Question: In the UIImagePicker the user takes photos, then the photos are saved, and loaded into a tableview, now when the images are taken normally (portrait) they are a perfect size in the image view because this is how I set it. But when the user takes an image with the device in landscape, the image looks skewed and looks very distorted. (See picture)
Top is portrait picture, bottom is landscape

So does anyone have any suggestions on how this can be done?
Any help would be amazing
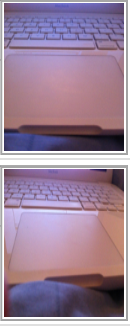
Answer: The UIImageView stretches images to fit its size. This is what you are seeing. To stop it, you might change the size of the image view, like so:
'''
CGRect newFrame = CGRectMake(imageView.frame.origin.x,
imageView.frame.origin.y,
image.size.width,
image.size.height);
imageView.frame = newFrame;
'''